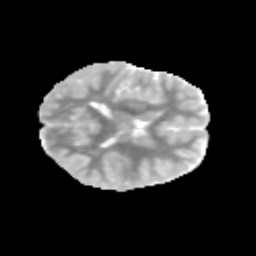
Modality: MD
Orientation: axial
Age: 8
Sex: female
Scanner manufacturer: siemens
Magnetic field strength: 3 T
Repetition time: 3.8 s
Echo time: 0.07 s